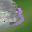
Label: 3